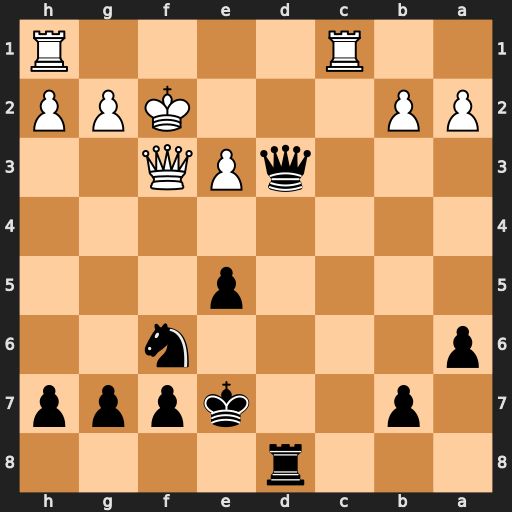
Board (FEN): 3r4/1p2kppp/p4n2/4p3/8/3qPQ2/PP3KPP/2R4R
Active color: b
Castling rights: -
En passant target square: -
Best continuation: Qd2+ Kg3 e4